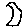
Label: moon